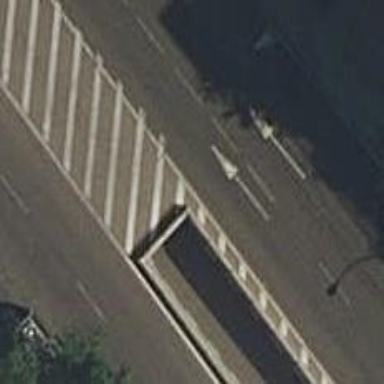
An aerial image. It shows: Service road going through tunnel.